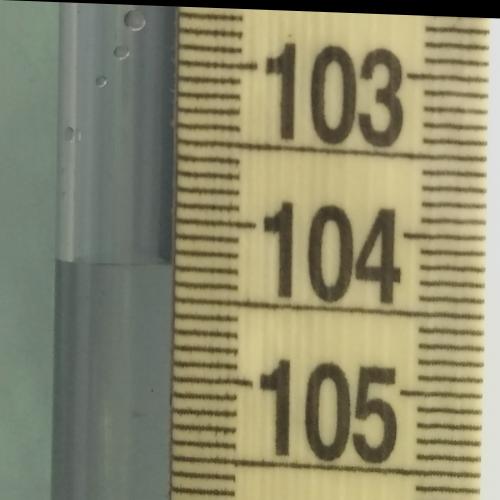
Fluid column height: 104.3 cm